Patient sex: M
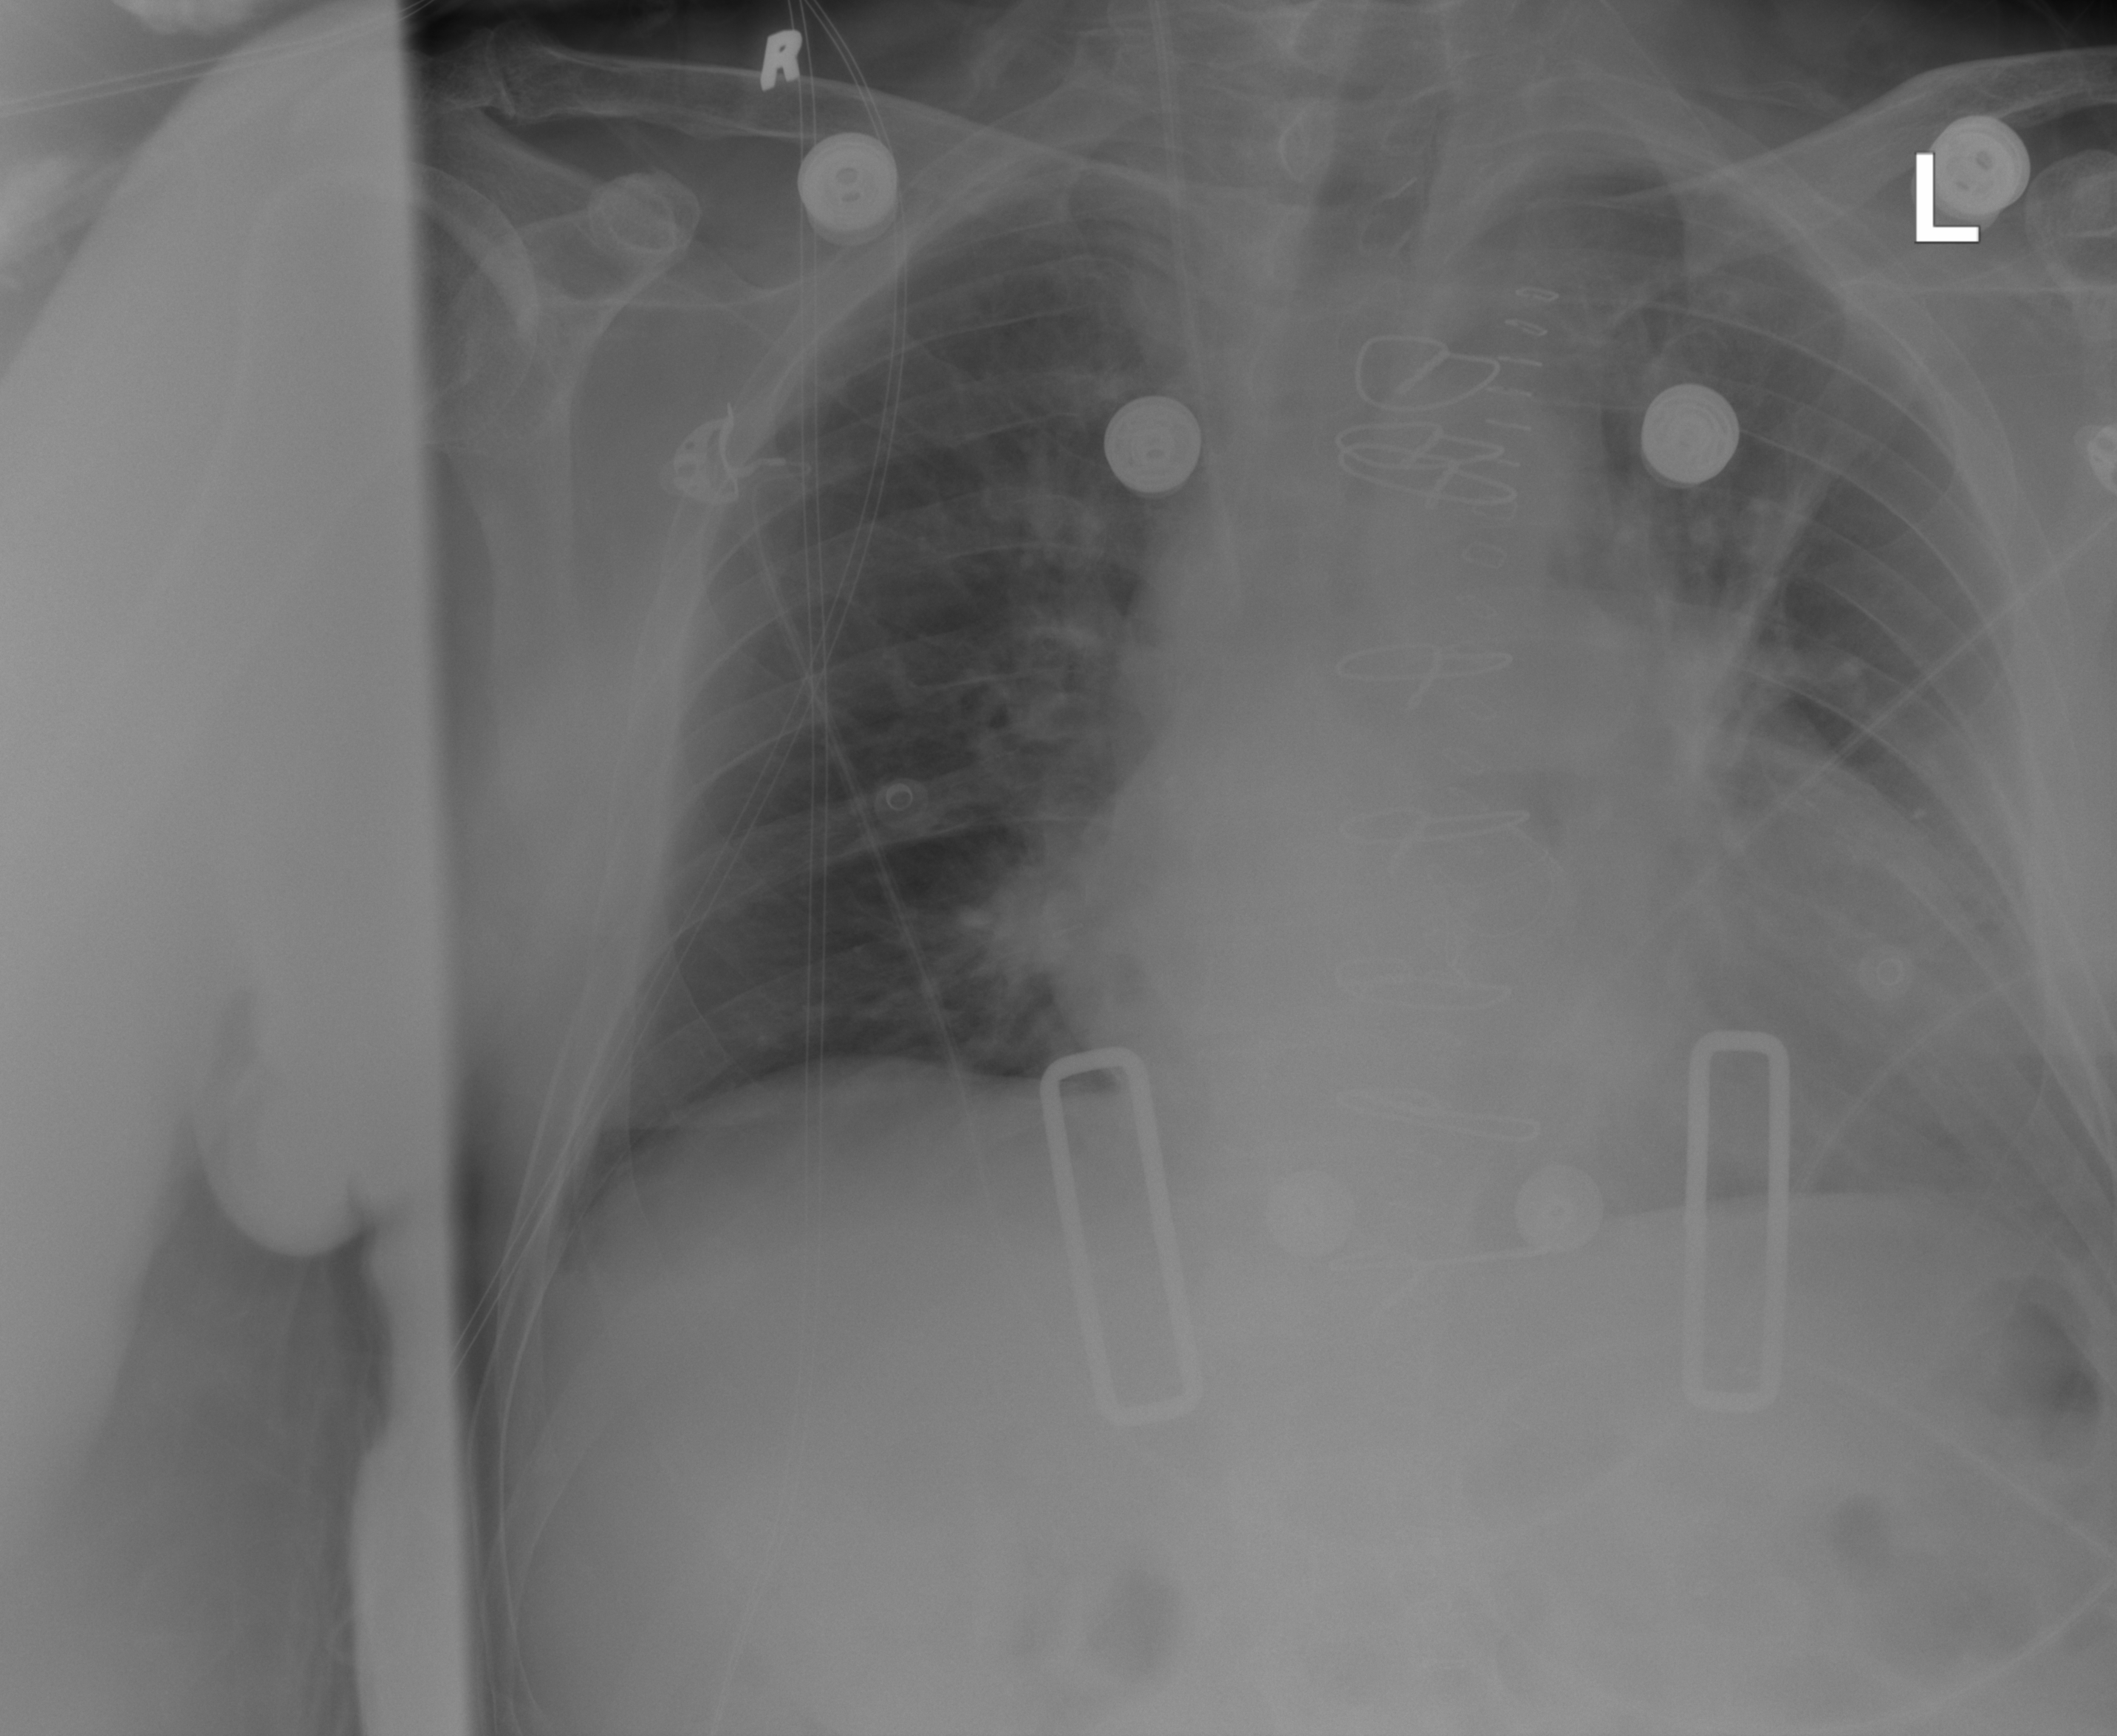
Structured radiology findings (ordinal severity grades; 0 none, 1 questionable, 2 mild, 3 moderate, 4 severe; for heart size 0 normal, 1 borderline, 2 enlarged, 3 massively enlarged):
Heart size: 2
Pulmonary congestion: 0
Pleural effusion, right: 0
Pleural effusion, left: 2
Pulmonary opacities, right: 0
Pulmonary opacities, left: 2
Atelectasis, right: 0
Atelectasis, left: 2